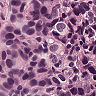
Metastatic tissue present: yes